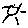
Label: sun